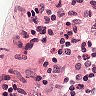
Metastatic tissue present: no